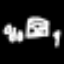
Label: leaf